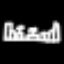
Label: square